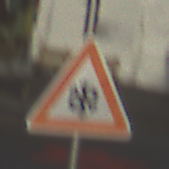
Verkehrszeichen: SchneeOderEisglaette
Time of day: MorningAfternoon
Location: Outdoor (Urban)
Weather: PartlyCloudy
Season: NotSpecified
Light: Natural